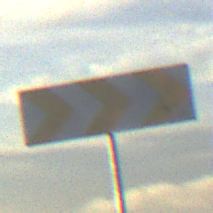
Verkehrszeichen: RichtungstafelnInKurvenGrossLinks
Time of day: SunriseSunset
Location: Outdoor (Nature)
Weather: PartlyCloudy
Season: Summer
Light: Natural